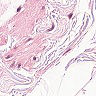
Metastatic tissue present: no